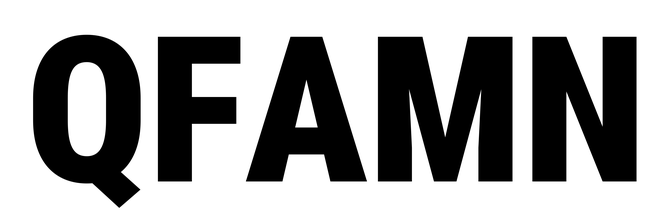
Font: Roboto_Condensed_Black